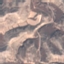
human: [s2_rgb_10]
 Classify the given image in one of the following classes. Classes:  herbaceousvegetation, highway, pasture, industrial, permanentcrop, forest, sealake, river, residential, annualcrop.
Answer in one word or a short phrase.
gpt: HerbaceousVegetation